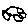
Label: car